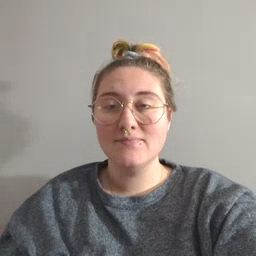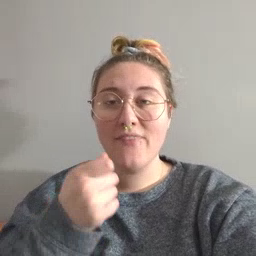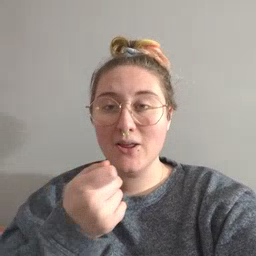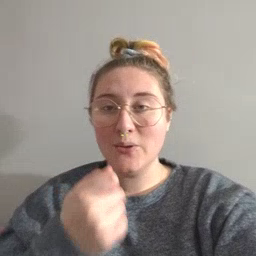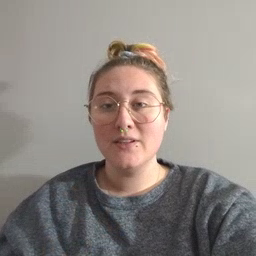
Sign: vacuum